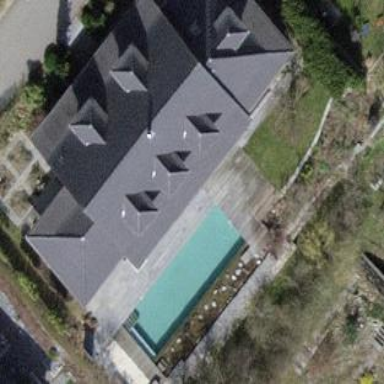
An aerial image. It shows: Swimming pool located in leisure land.